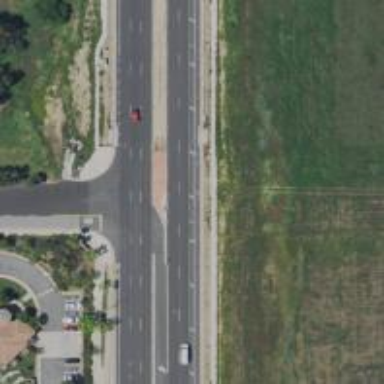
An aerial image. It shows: Secondary link road.